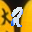
Label: 2